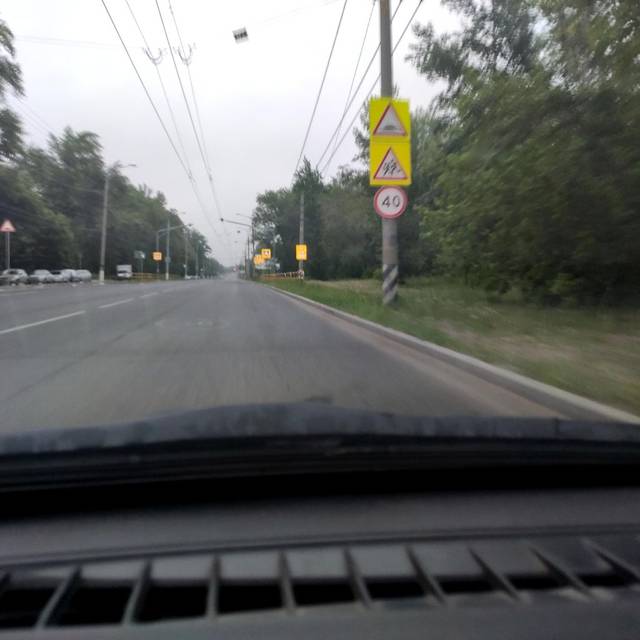
Region: Russia
Coordinates: 53.499, 49.403